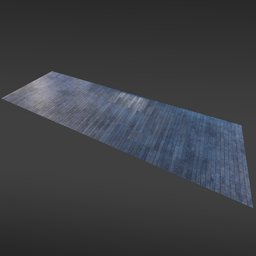
Label: architecture